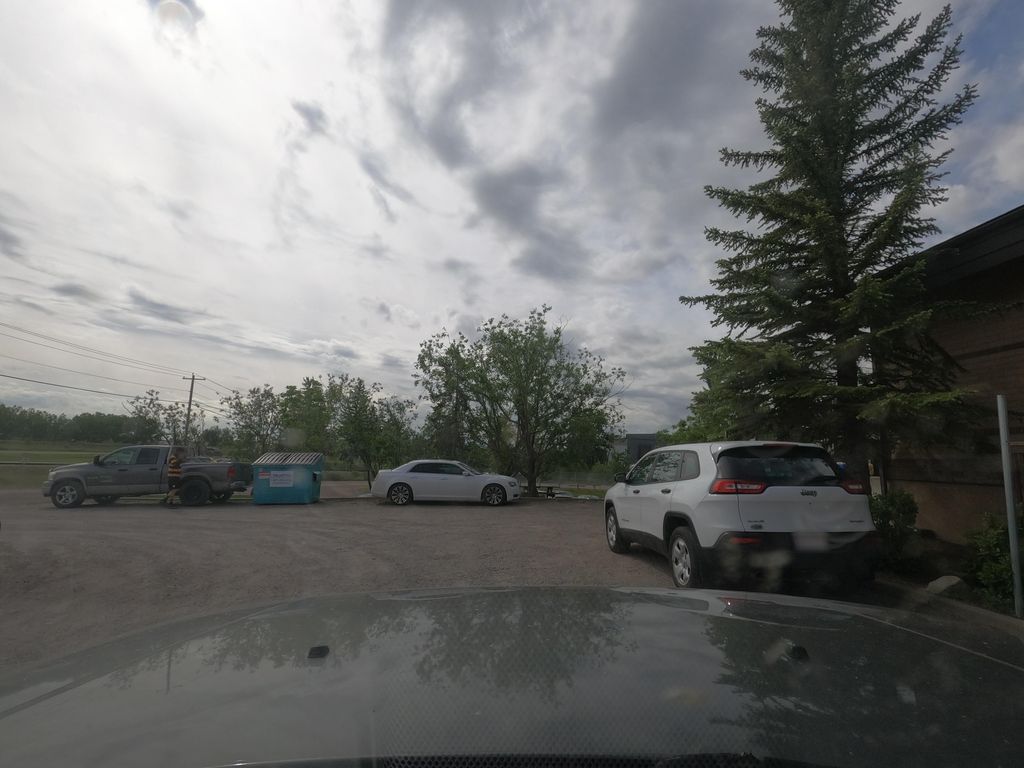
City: calgary